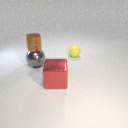
large gray metal sphere below small brown metal cylinder